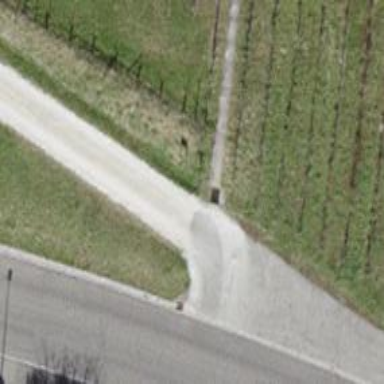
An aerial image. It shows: Concrete steps on the road with surface made of concrete plates.